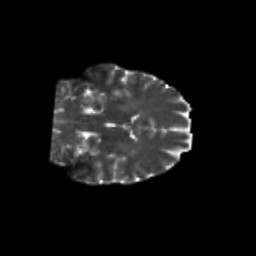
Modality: T2w
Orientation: coronal
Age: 41
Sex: female
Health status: healthy
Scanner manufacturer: siemens
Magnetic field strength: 3 T
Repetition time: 10.8 s
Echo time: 0.082 s